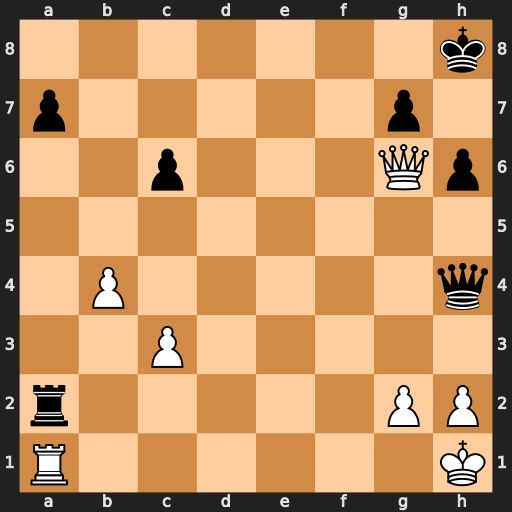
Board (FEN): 7k/p5p1/2p3Qp/8/1P5q/2P5/r5PP/R6K
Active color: w
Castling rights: -
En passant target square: -
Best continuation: Qe8+ Kh7 Rxa2